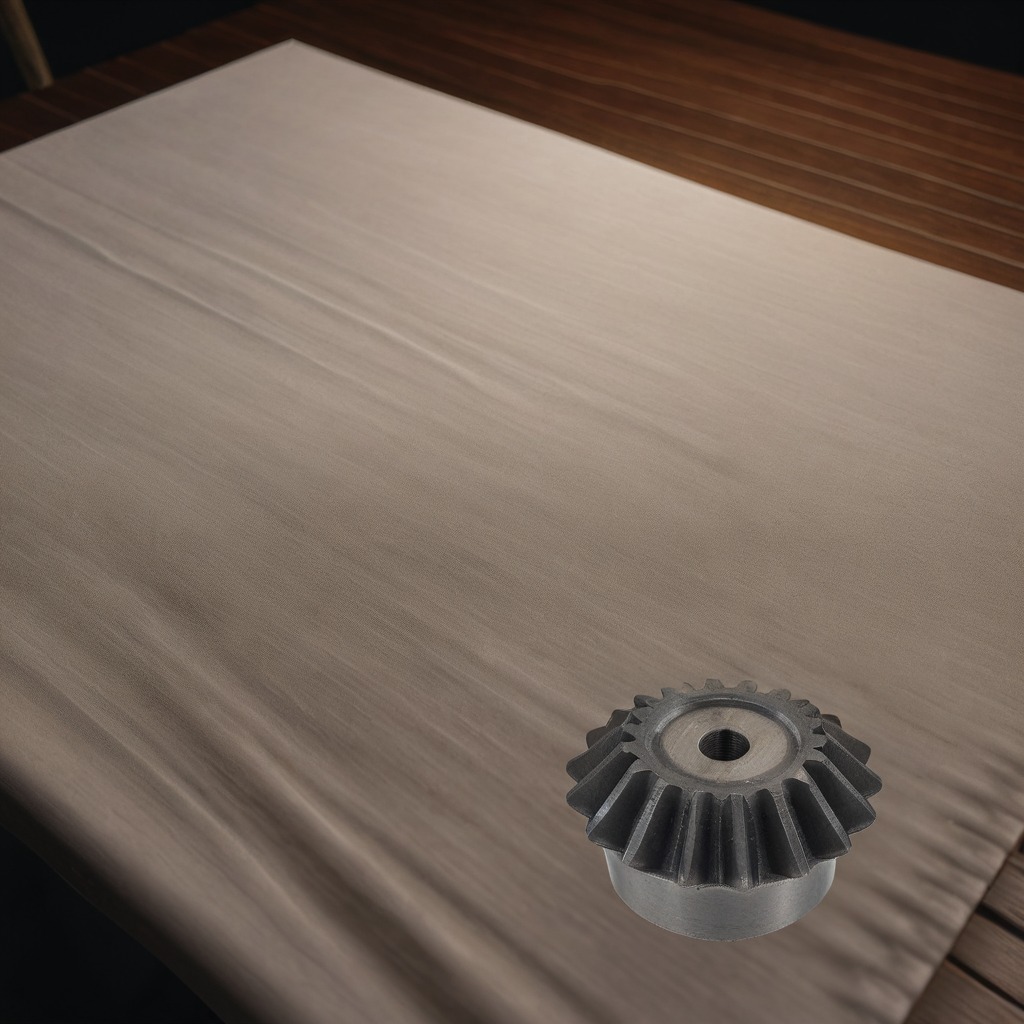
A steel gear with teeth is lying on the wooden table.